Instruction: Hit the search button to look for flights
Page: home
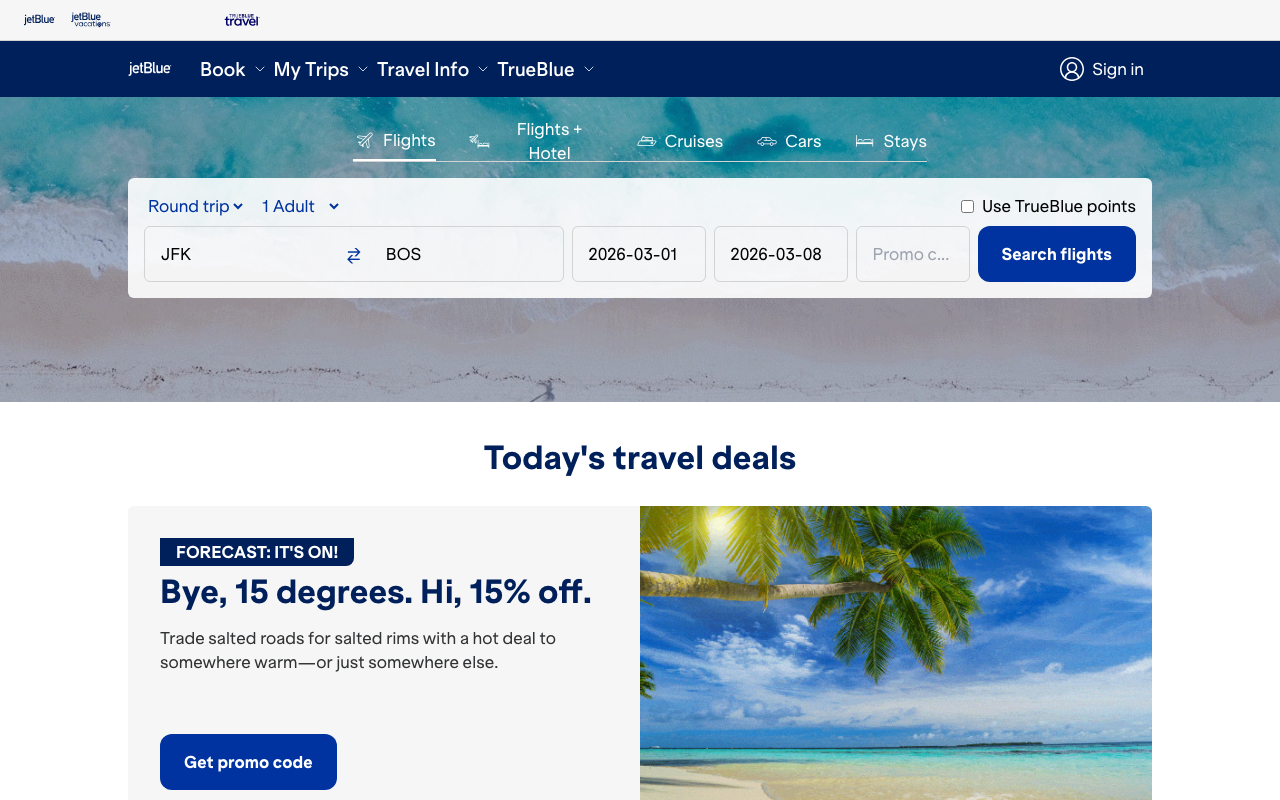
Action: click